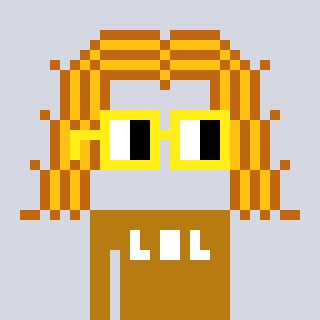
a pixel art character with square yellow glasses, a hair-shaped head and a gold-colored body on a cool background